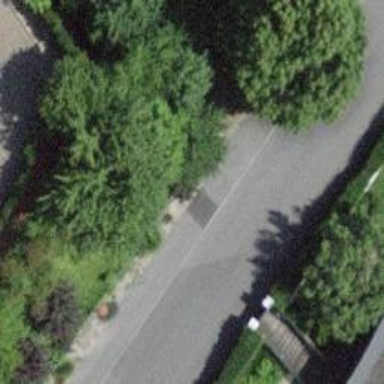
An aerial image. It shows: Hedge acting as barrier.